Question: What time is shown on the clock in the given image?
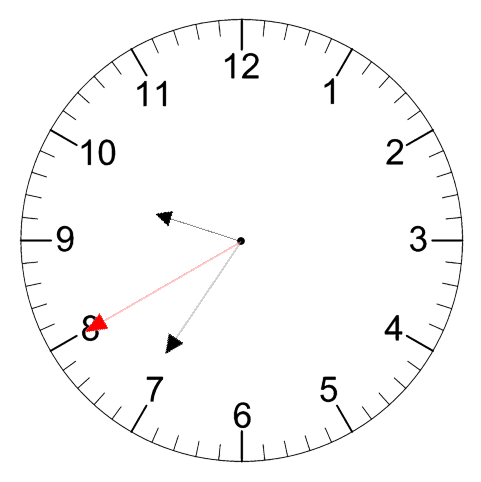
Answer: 09:35:40